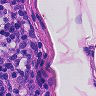
Metastatic tissue present: no